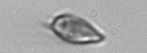
Label: Prorocentrum_triestinum